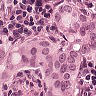
Metastatic tissue present: yes